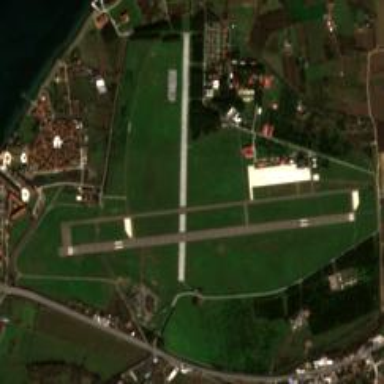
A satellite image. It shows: Military aerodrome that serves both military and public aircraft.